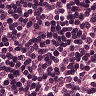
Metastatic tissue present: no